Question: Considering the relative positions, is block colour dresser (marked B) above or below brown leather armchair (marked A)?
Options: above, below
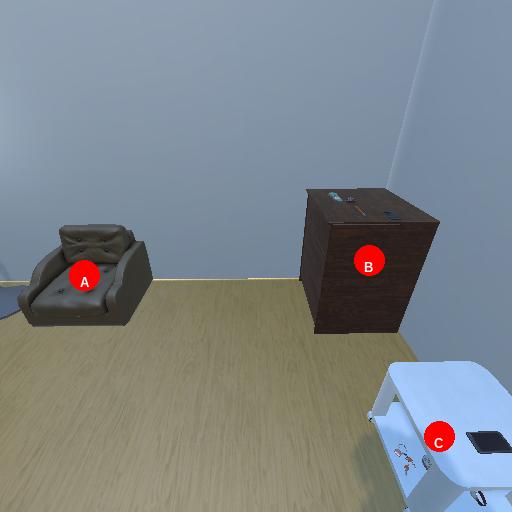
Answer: above